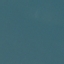
Land use / land cover class: SeaLake